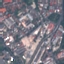
Land use / land cover class: Industrial